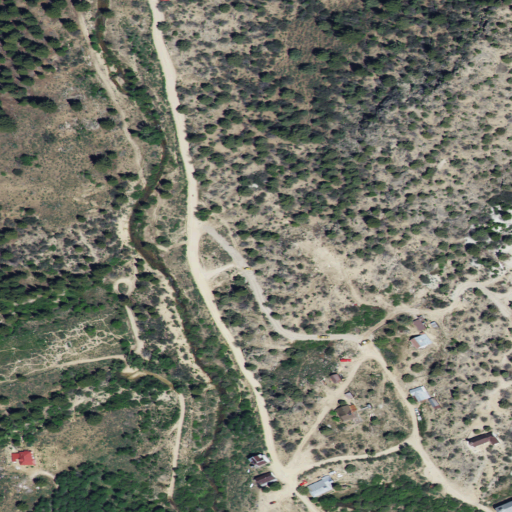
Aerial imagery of valley in Idaho named Newsome Gulch containing shrub, evergreen forest, and open development